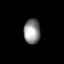
Tissue: lung
Cell type: Endothelial cells
Senescence score: 0.549
Nuclear area (px): 398
Mean DAPI intensity: 142.962